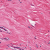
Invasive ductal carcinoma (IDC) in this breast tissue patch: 0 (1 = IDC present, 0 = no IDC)